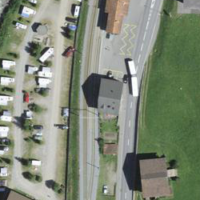
EUNIS habitat code: 24
Species observed at this site:
Cervus elaphus